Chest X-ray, PA view. Patient: 71 years old, sex M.
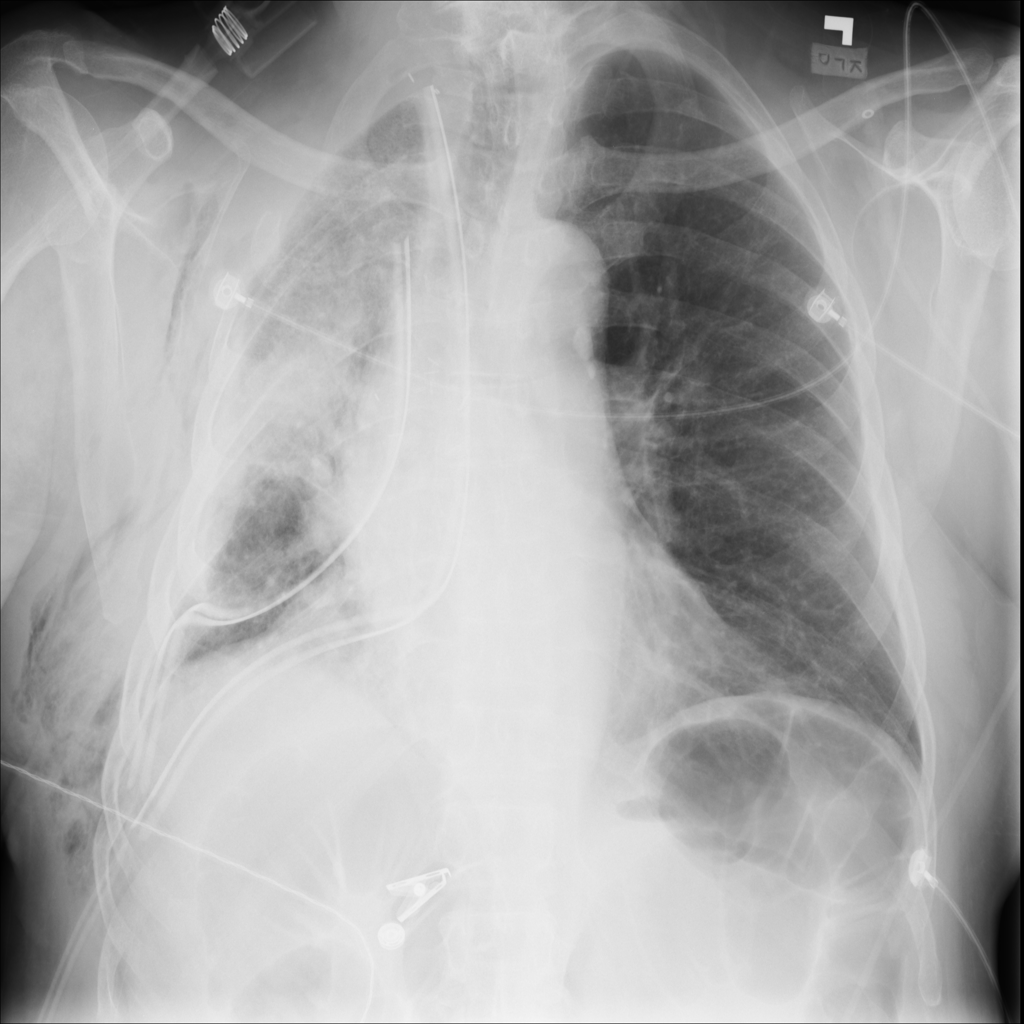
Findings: Infiltration